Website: apple
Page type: address-validator
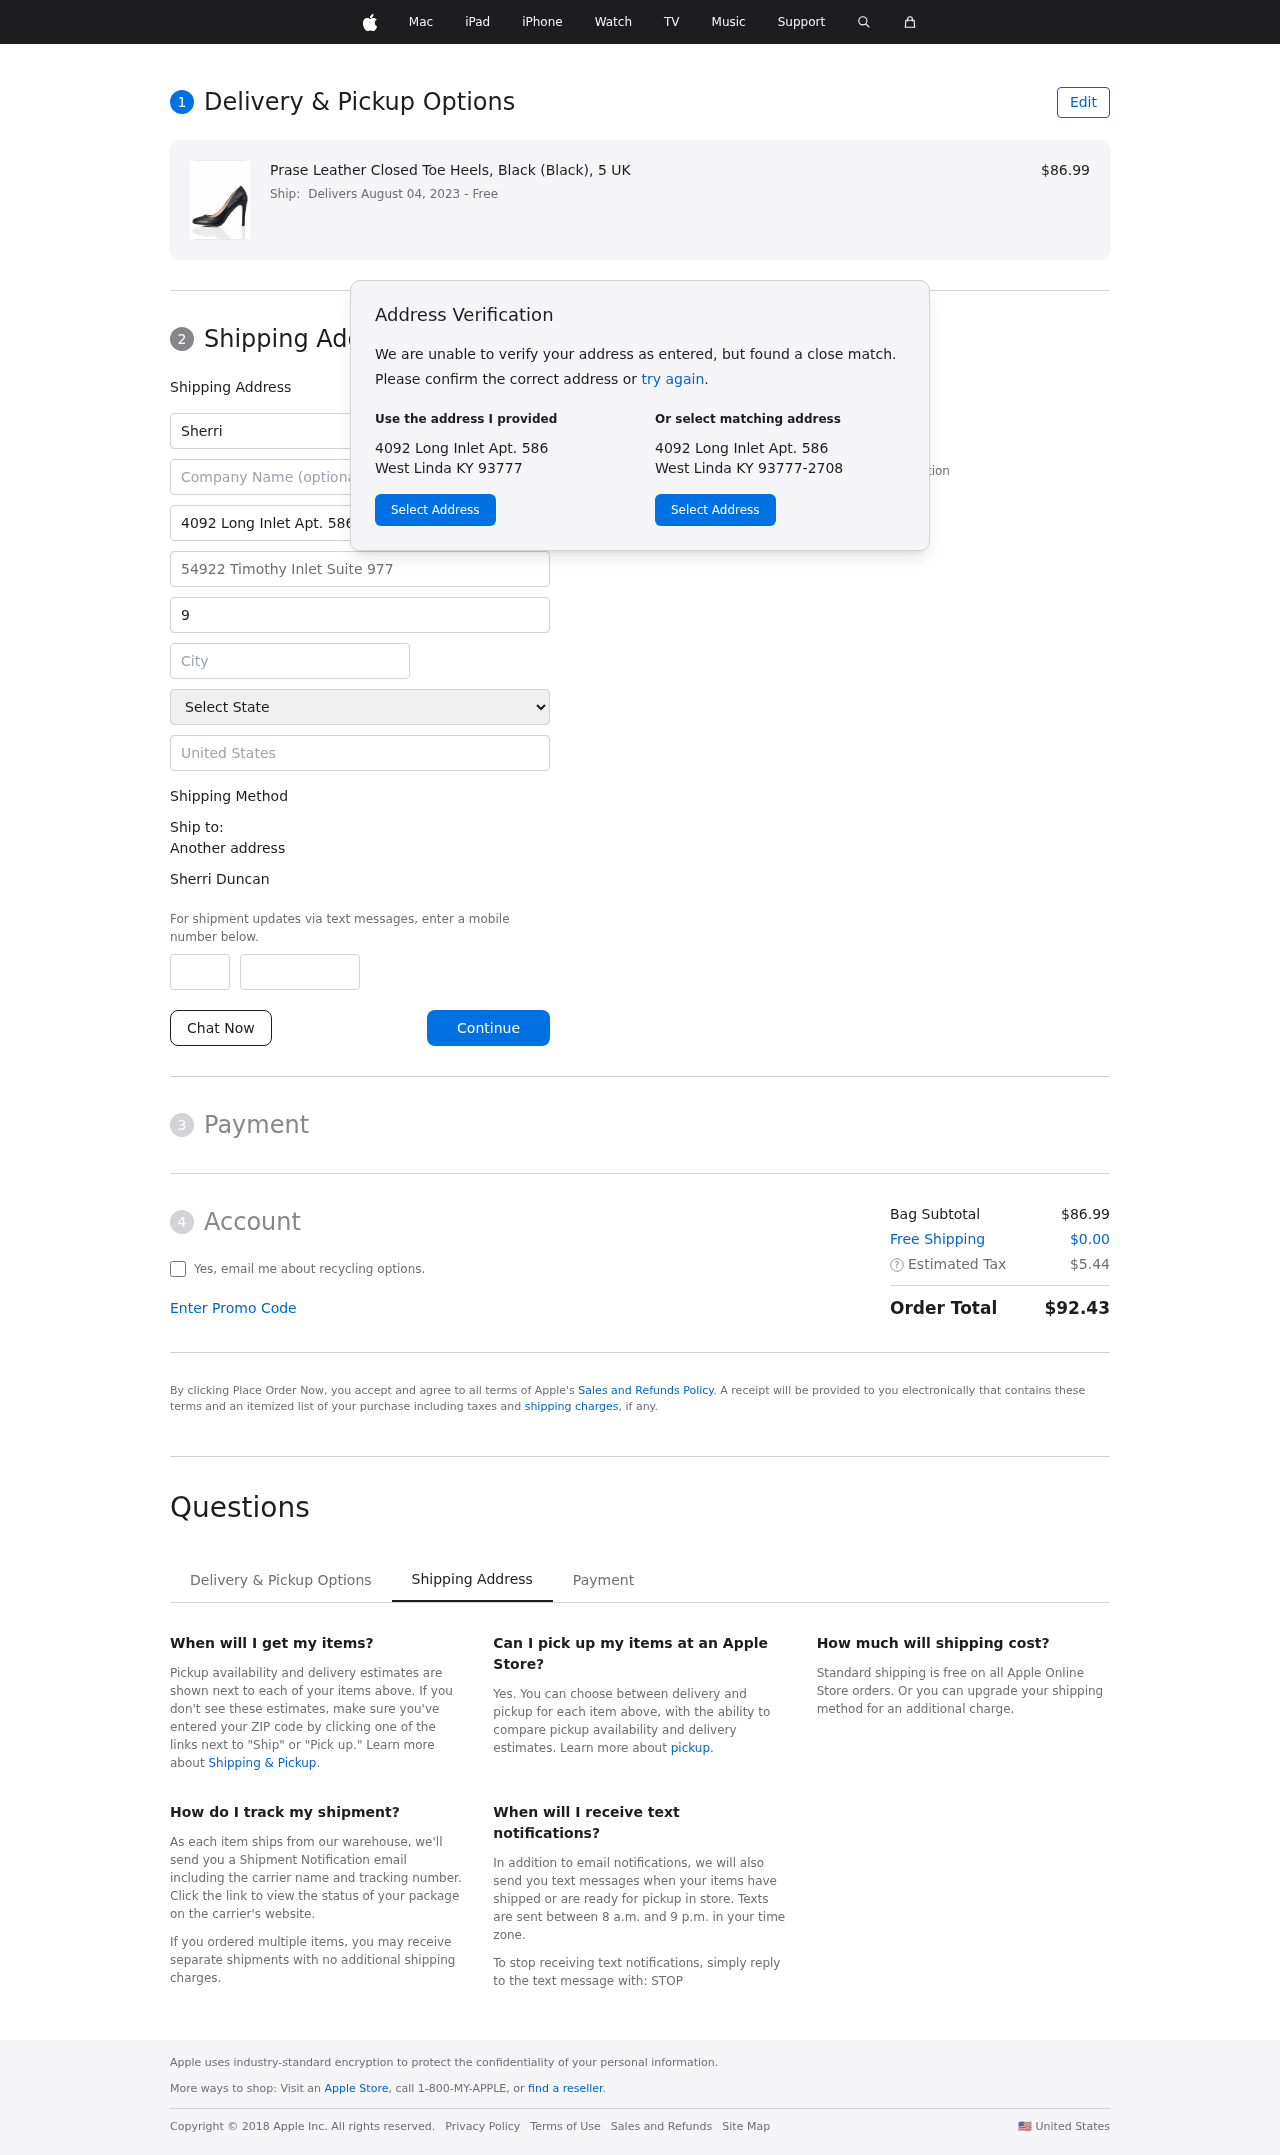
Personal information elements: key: PII_CITY
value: West Linda
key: PII_COUNTRY
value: United States
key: PII_FIRSTNAME
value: Sherri
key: PII_FULLNAME
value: Sherri Duncan
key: PII_LASTNAME
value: Duncan
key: PII_PHONE_AREA
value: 882
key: PII_PHONE_SUFFIX
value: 4055
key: PII_POSTCODE
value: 93777
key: PII_STATE
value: Kentucky
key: PII_STREET
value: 4092 Long Inlet Apt. 586
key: PII_STREET2
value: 54922 Timothy Inlet Suite 977
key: PII_CITY_STATE_ZIP
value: West Linda KY 93777
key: PII_STATE_ABBR
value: KY
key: PII_POSTCODE_FULL
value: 93777
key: PII_POSTCODE_NUMERIC
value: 93777
Product elements: key: PRODUCT1_NAME
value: Prase Leather Closed Toe Heels, Black (Black), 5 UK
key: PRODUCT1_PRICE
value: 86.99
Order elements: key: ORDER_DELIVERY_DATE
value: Delivers August 04, 2023
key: ORDER_SUBTOTAL
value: $86.99
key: ORDER_SHIPPING_COST
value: $0.00
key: ORDER_TAX
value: $5.44
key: ORDER_TOTAL
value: $92.43